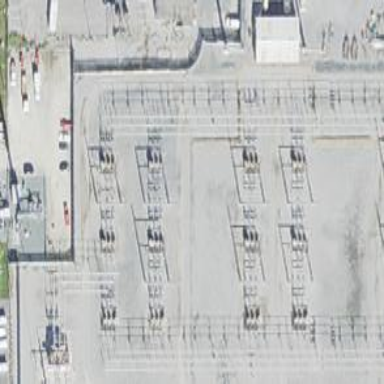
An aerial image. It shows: Switch for power supply.